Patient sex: M
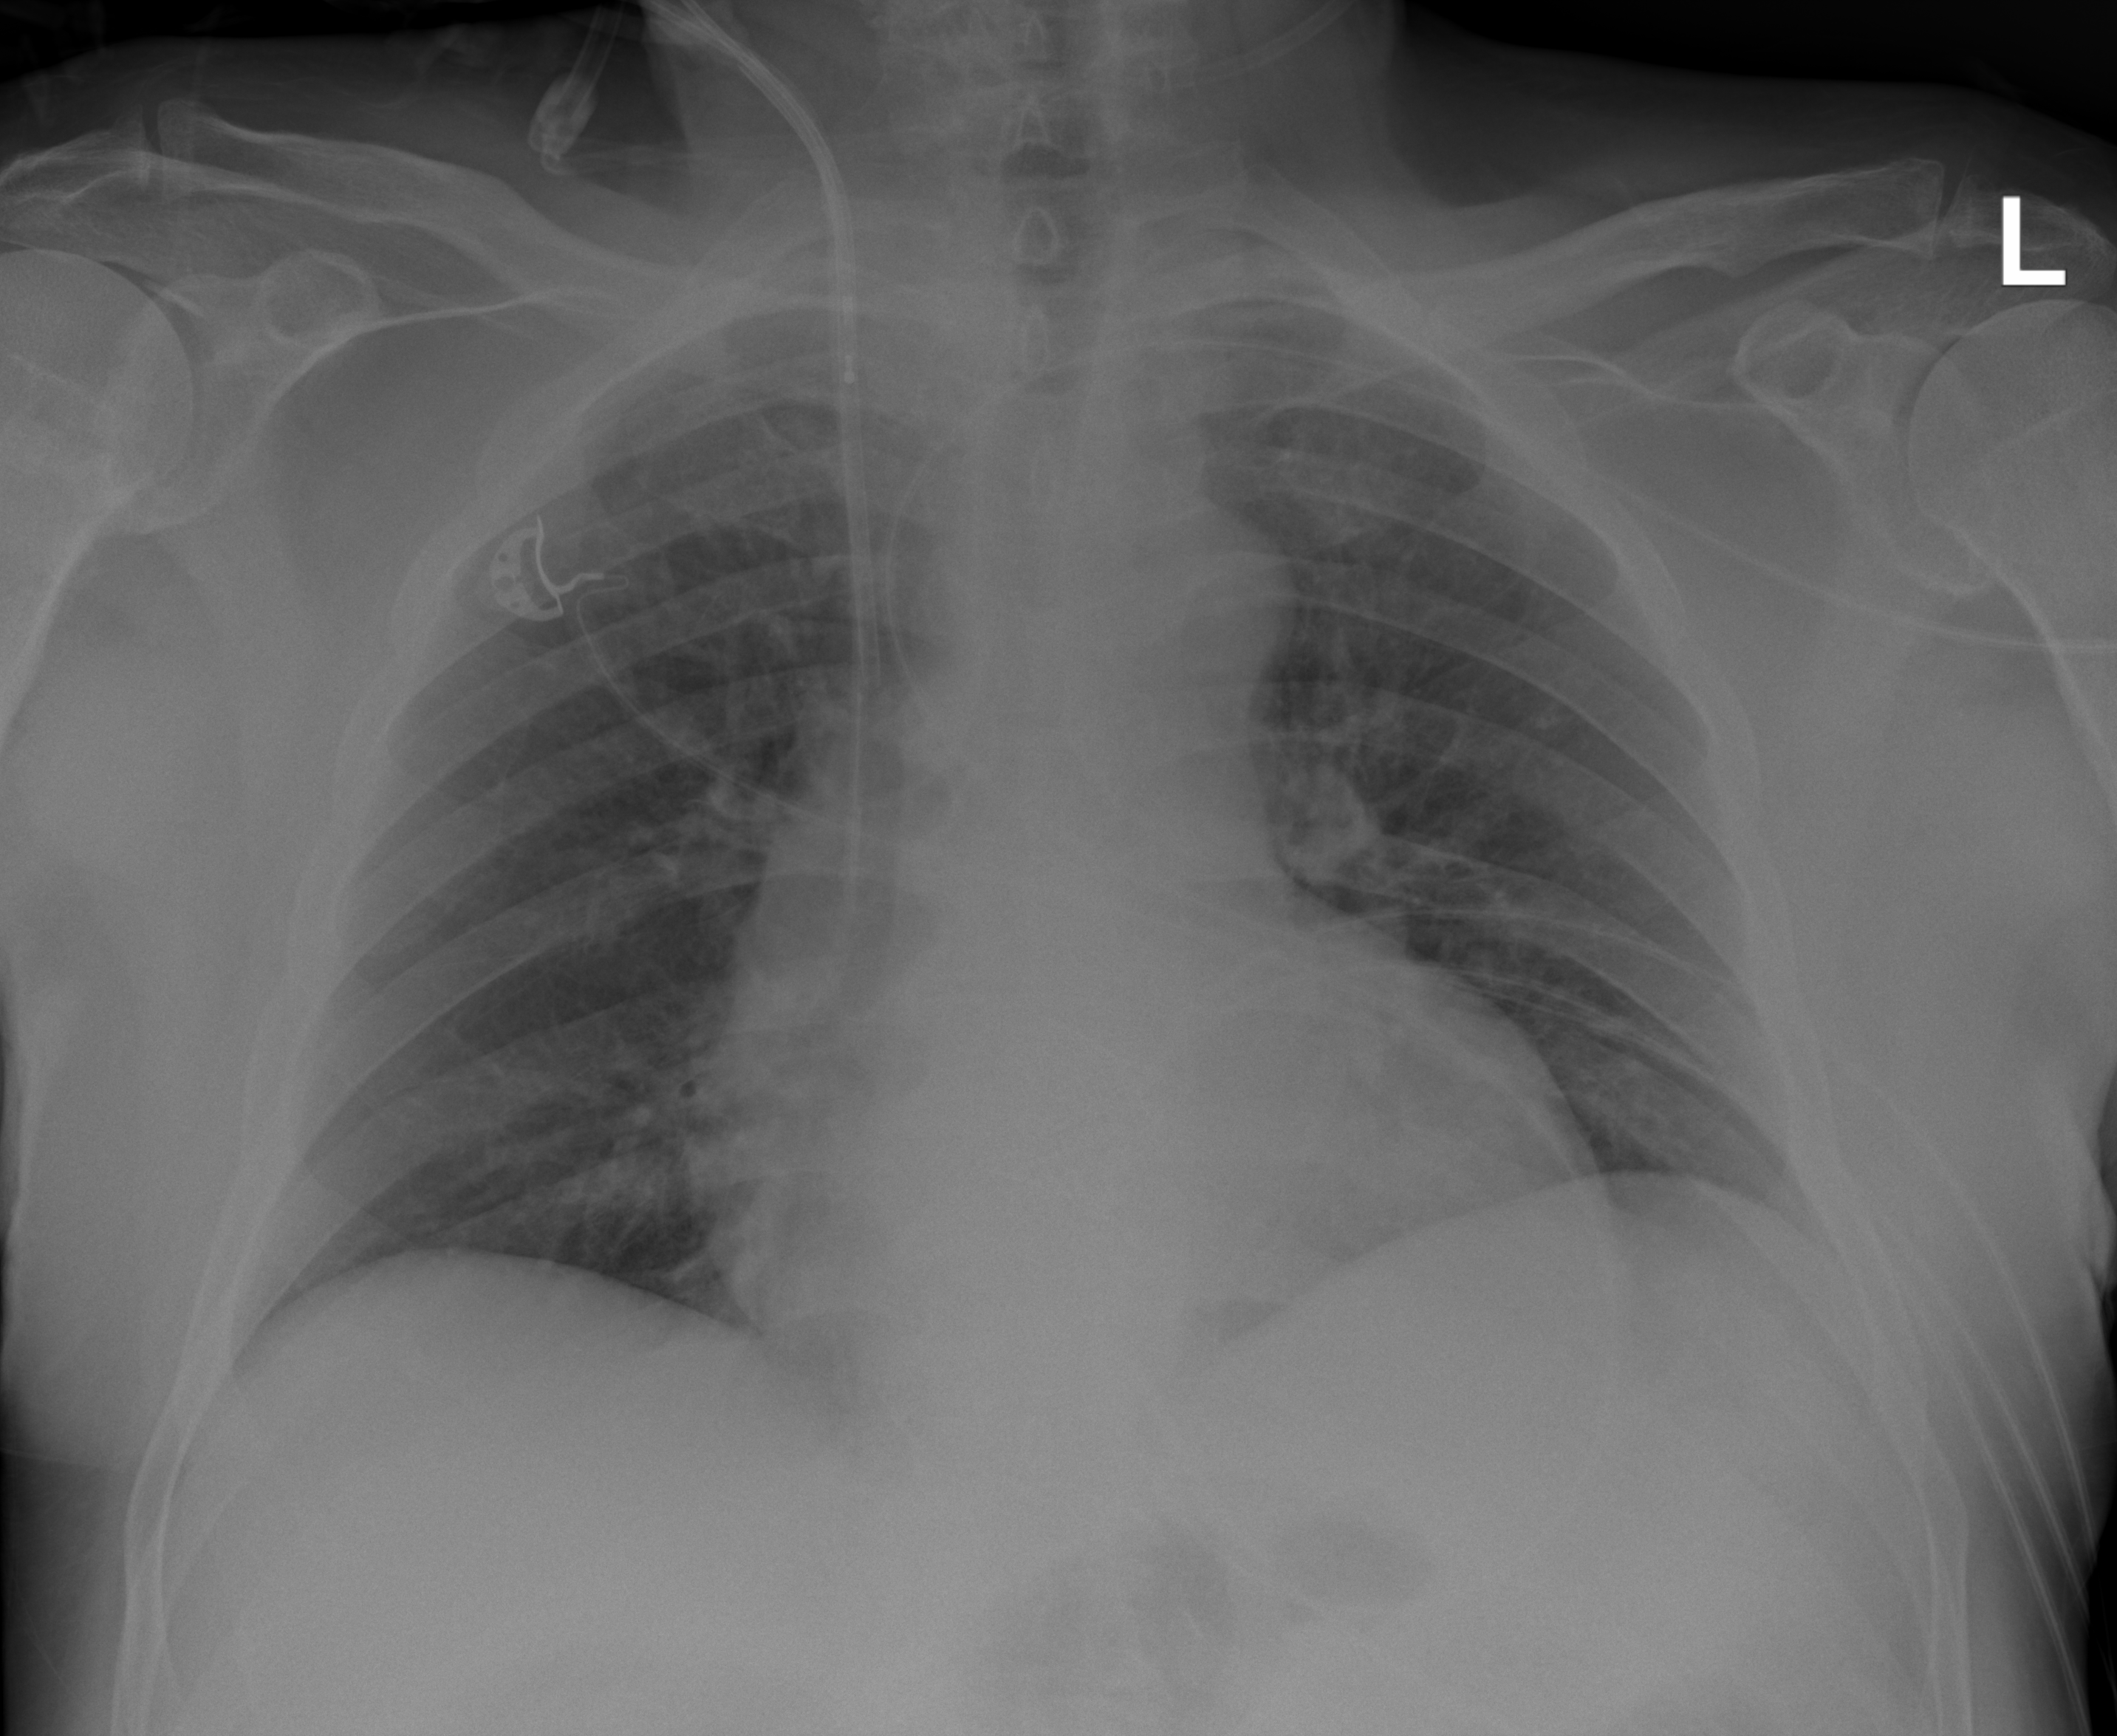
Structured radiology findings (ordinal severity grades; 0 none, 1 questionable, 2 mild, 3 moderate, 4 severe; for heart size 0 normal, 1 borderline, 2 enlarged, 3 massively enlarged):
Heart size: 2
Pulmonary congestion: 0
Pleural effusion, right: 0
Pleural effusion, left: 0
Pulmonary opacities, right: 1
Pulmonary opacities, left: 1
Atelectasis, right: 0
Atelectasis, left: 0